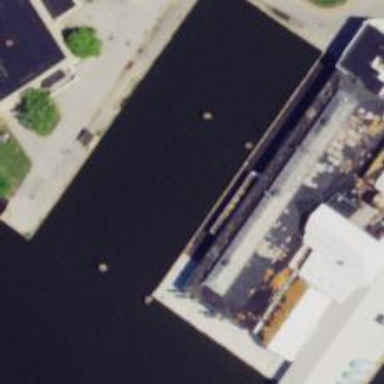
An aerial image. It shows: Dock by the waterway.